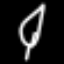
Label: leaf